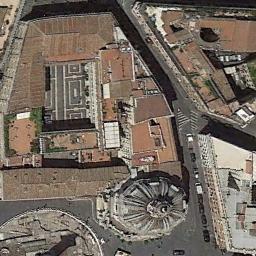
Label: church